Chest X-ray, PA view. Patient: 42 years old, sex F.
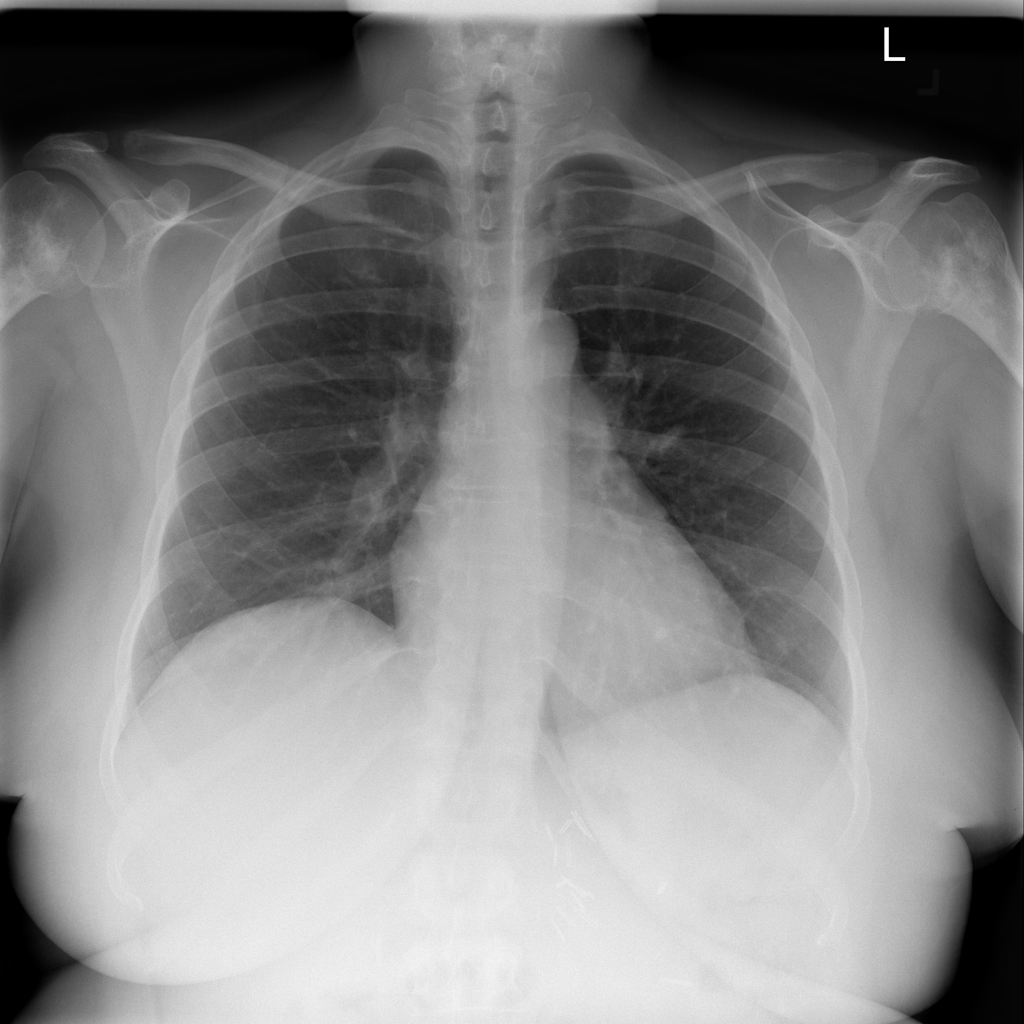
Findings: Infiltration